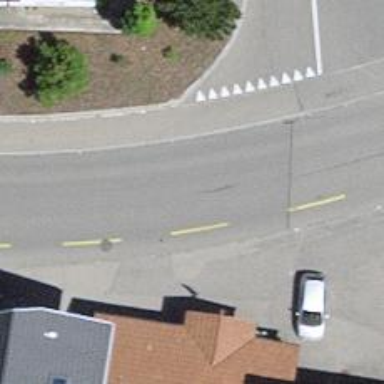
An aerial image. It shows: Secondary road with asphalt surface.